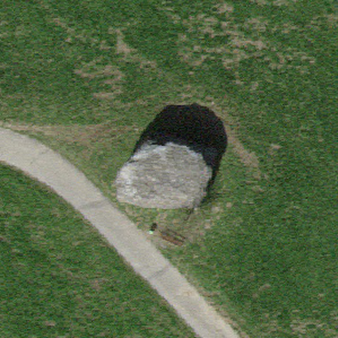
Label: bouldering_area